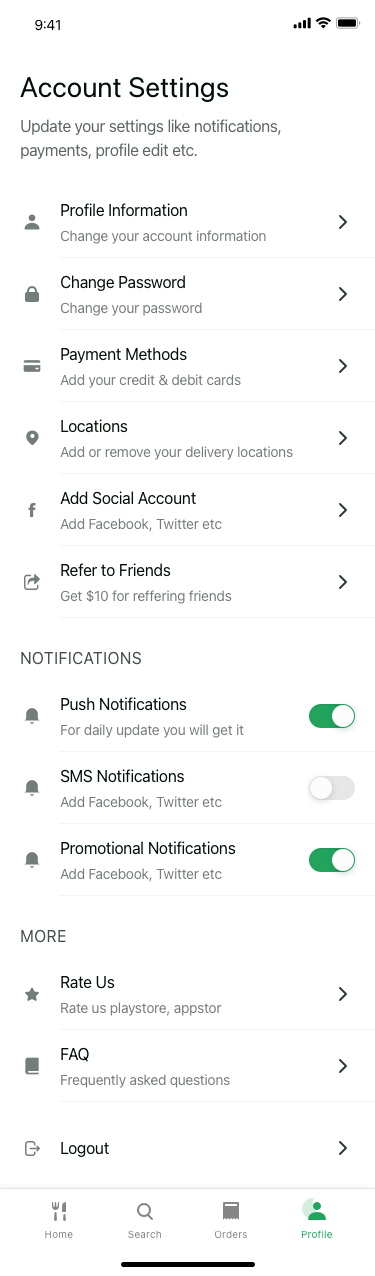
Text in this UI design:
Account Settings
Update your settings like notifications, payments, profile edit etc.
Notifications
More
Logout